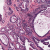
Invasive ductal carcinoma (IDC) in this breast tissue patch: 0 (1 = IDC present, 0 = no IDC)